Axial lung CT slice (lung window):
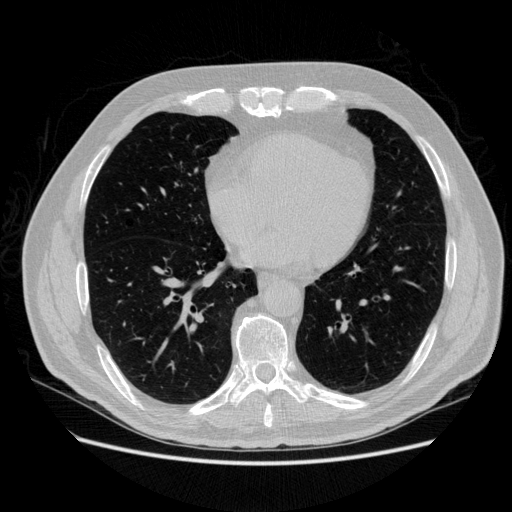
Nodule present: no